Field crop: tomato
Growth stage: 1
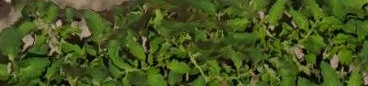
Species: tomato